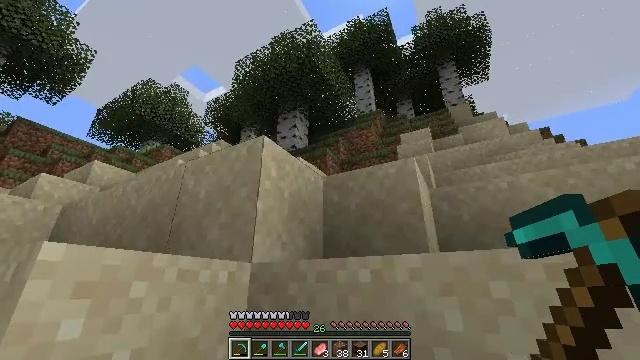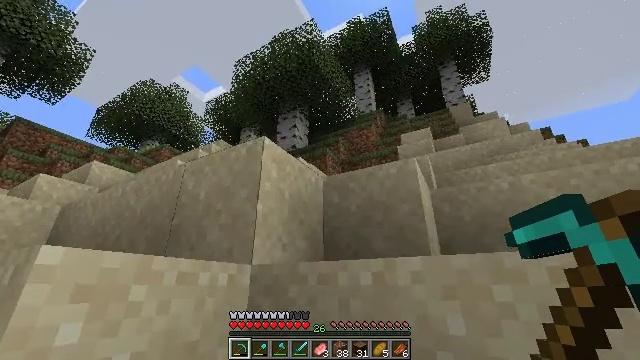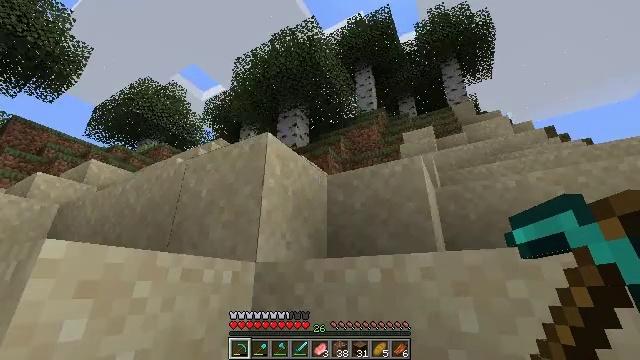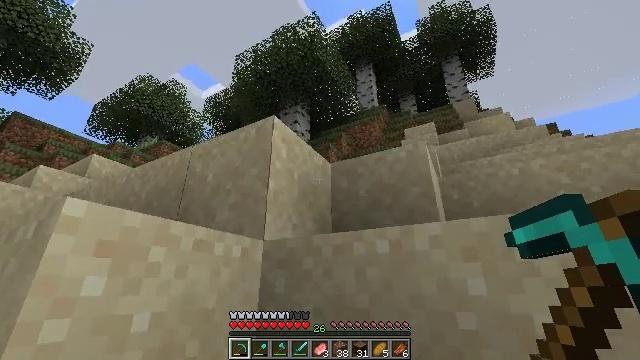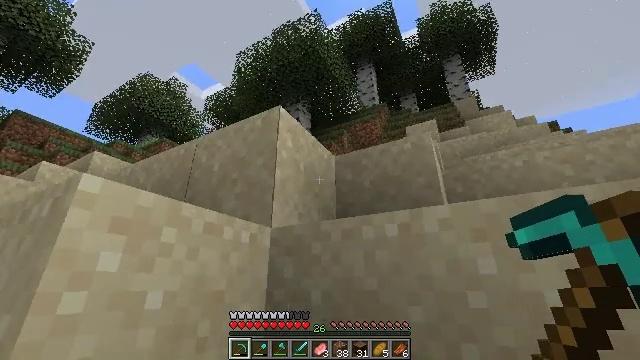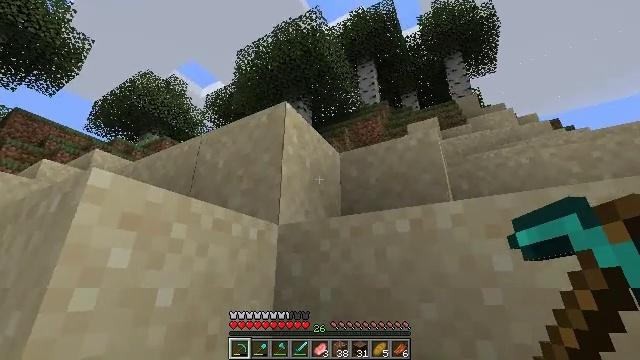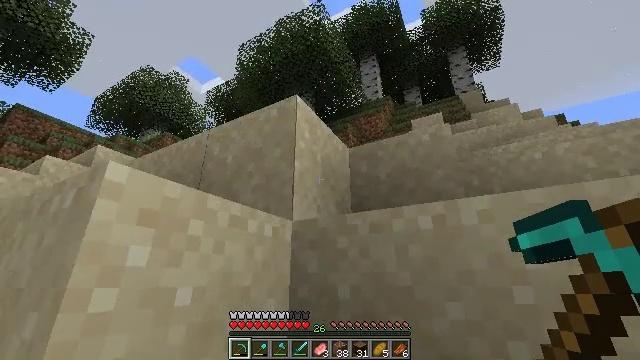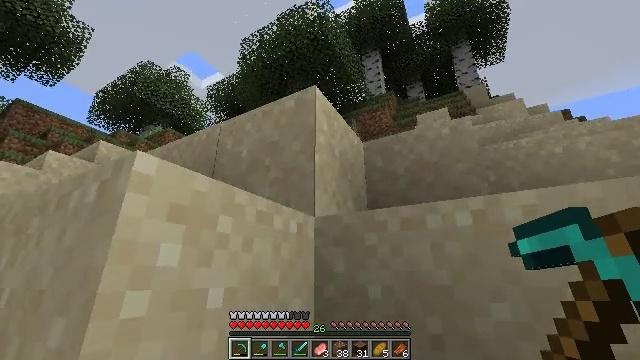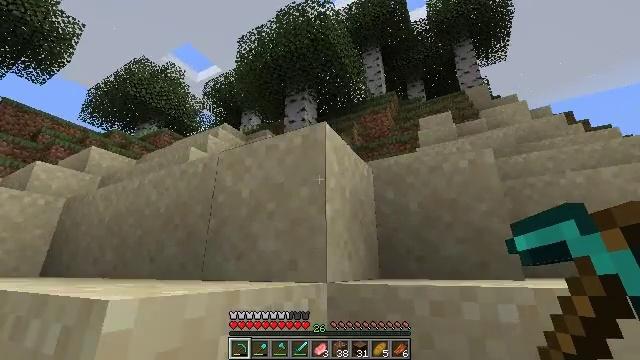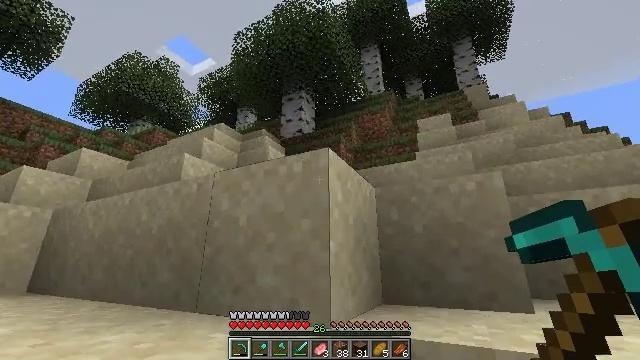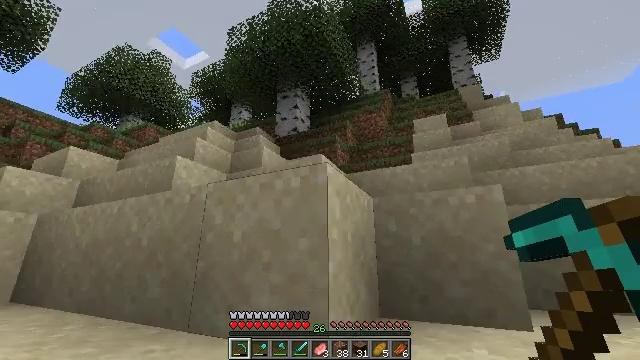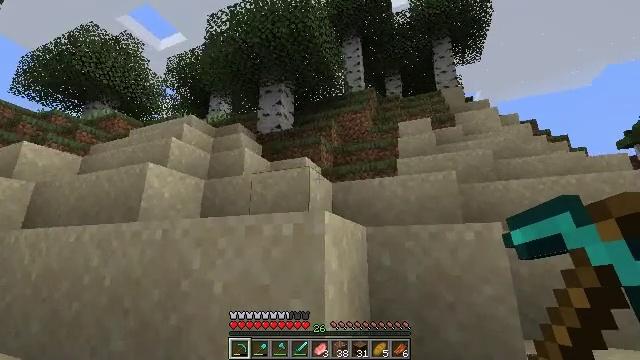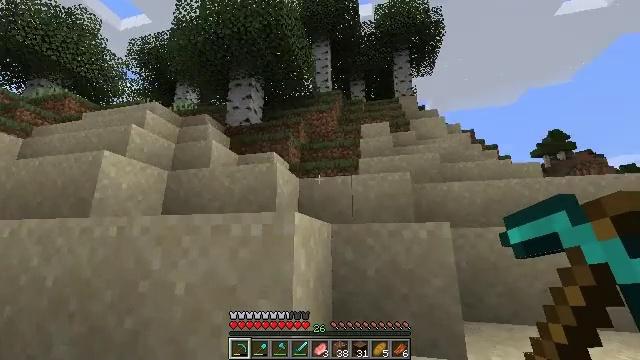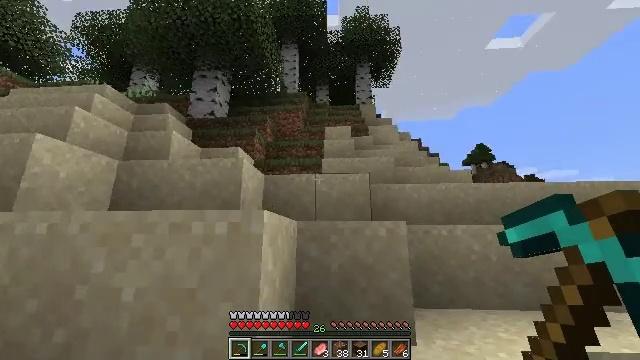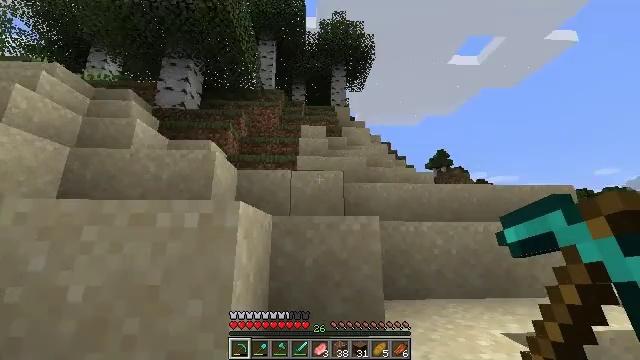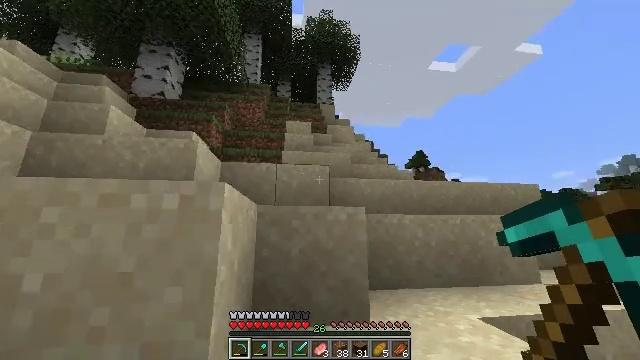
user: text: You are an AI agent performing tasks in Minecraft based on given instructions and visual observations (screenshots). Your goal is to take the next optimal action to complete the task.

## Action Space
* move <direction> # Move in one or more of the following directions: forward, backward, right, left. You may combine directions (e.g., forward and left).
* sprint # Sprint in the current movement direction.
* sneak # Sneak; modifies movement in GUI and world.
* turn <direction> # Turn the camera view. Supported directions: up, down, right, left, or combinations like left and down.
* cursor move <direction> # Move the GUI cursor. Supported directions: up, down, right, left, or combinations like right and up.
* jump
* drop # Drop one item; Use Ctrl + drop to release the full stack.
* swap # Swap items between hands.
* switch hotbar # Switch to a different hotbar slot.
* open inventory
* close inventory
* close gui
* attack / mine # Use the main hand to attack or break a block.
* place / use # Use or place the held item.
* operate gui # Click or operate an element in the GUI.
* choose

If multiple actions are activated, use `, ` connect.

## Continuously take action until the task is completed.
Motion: motion action
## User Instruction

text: Collect lilac by left-clicking.
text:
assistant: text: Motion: move forward, sprint
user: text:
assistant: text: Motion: move forward, sprint
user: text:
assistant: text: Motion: move forward, sprint
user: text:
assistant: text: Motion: move forward, sprint
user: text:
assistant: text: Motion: move forward, sprint
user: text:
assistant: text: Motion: move forward, sprint
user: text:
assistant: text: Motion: move forward, sprint
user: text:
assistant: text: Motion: move forward, sprint, turn down, jump
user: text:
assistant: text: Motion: move forward, sprint, turn down, jump
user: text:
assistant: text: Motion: move forward, sprint, turn right, jump
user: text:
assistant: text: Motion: move forward, sprint, turn right and down, jump
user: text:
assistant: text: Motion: move forward, sprint, turn right and down, jump
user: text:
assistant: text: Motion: move forward, sprint, turn right
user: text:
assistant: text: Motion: move forward, sprint, turn right
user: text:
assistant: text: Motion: move forward, sprint, turn right
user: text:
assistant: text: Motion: move forward, sprint, turn right
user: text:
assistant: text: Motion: move forward, sprint, turn right
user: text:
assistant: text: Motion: move forward, sprint
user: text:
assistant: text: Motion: move forward, sprint, turn right
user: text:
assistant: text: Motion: move forward, sprint, turn right and down
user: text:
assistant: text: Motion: move forward, sprint
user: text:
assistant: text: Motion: move forward, sprint, jump
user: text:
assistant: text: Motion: move forward, sprint, jump
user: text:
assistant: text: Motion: move forward, sprint, jump
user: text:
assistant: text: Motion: move forward, sprint, turn down, jump
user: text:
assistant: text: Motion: move forward, sprint, turn left and down, jump
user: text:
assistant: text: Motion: move forward, sprint, turn left and down
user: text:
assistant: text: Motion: move forward, sprint, turn left and down
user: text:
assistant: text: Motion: move forward, sprint, turn left and down
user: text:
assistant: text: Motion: move forward, sprint